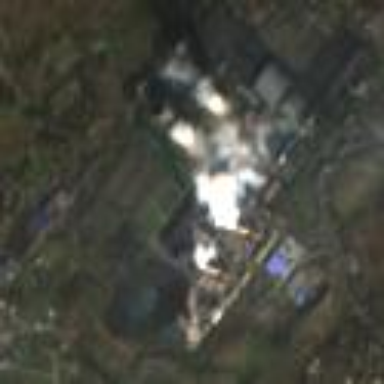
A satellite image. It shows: Industrial area with coal-powered plant.